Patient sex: M
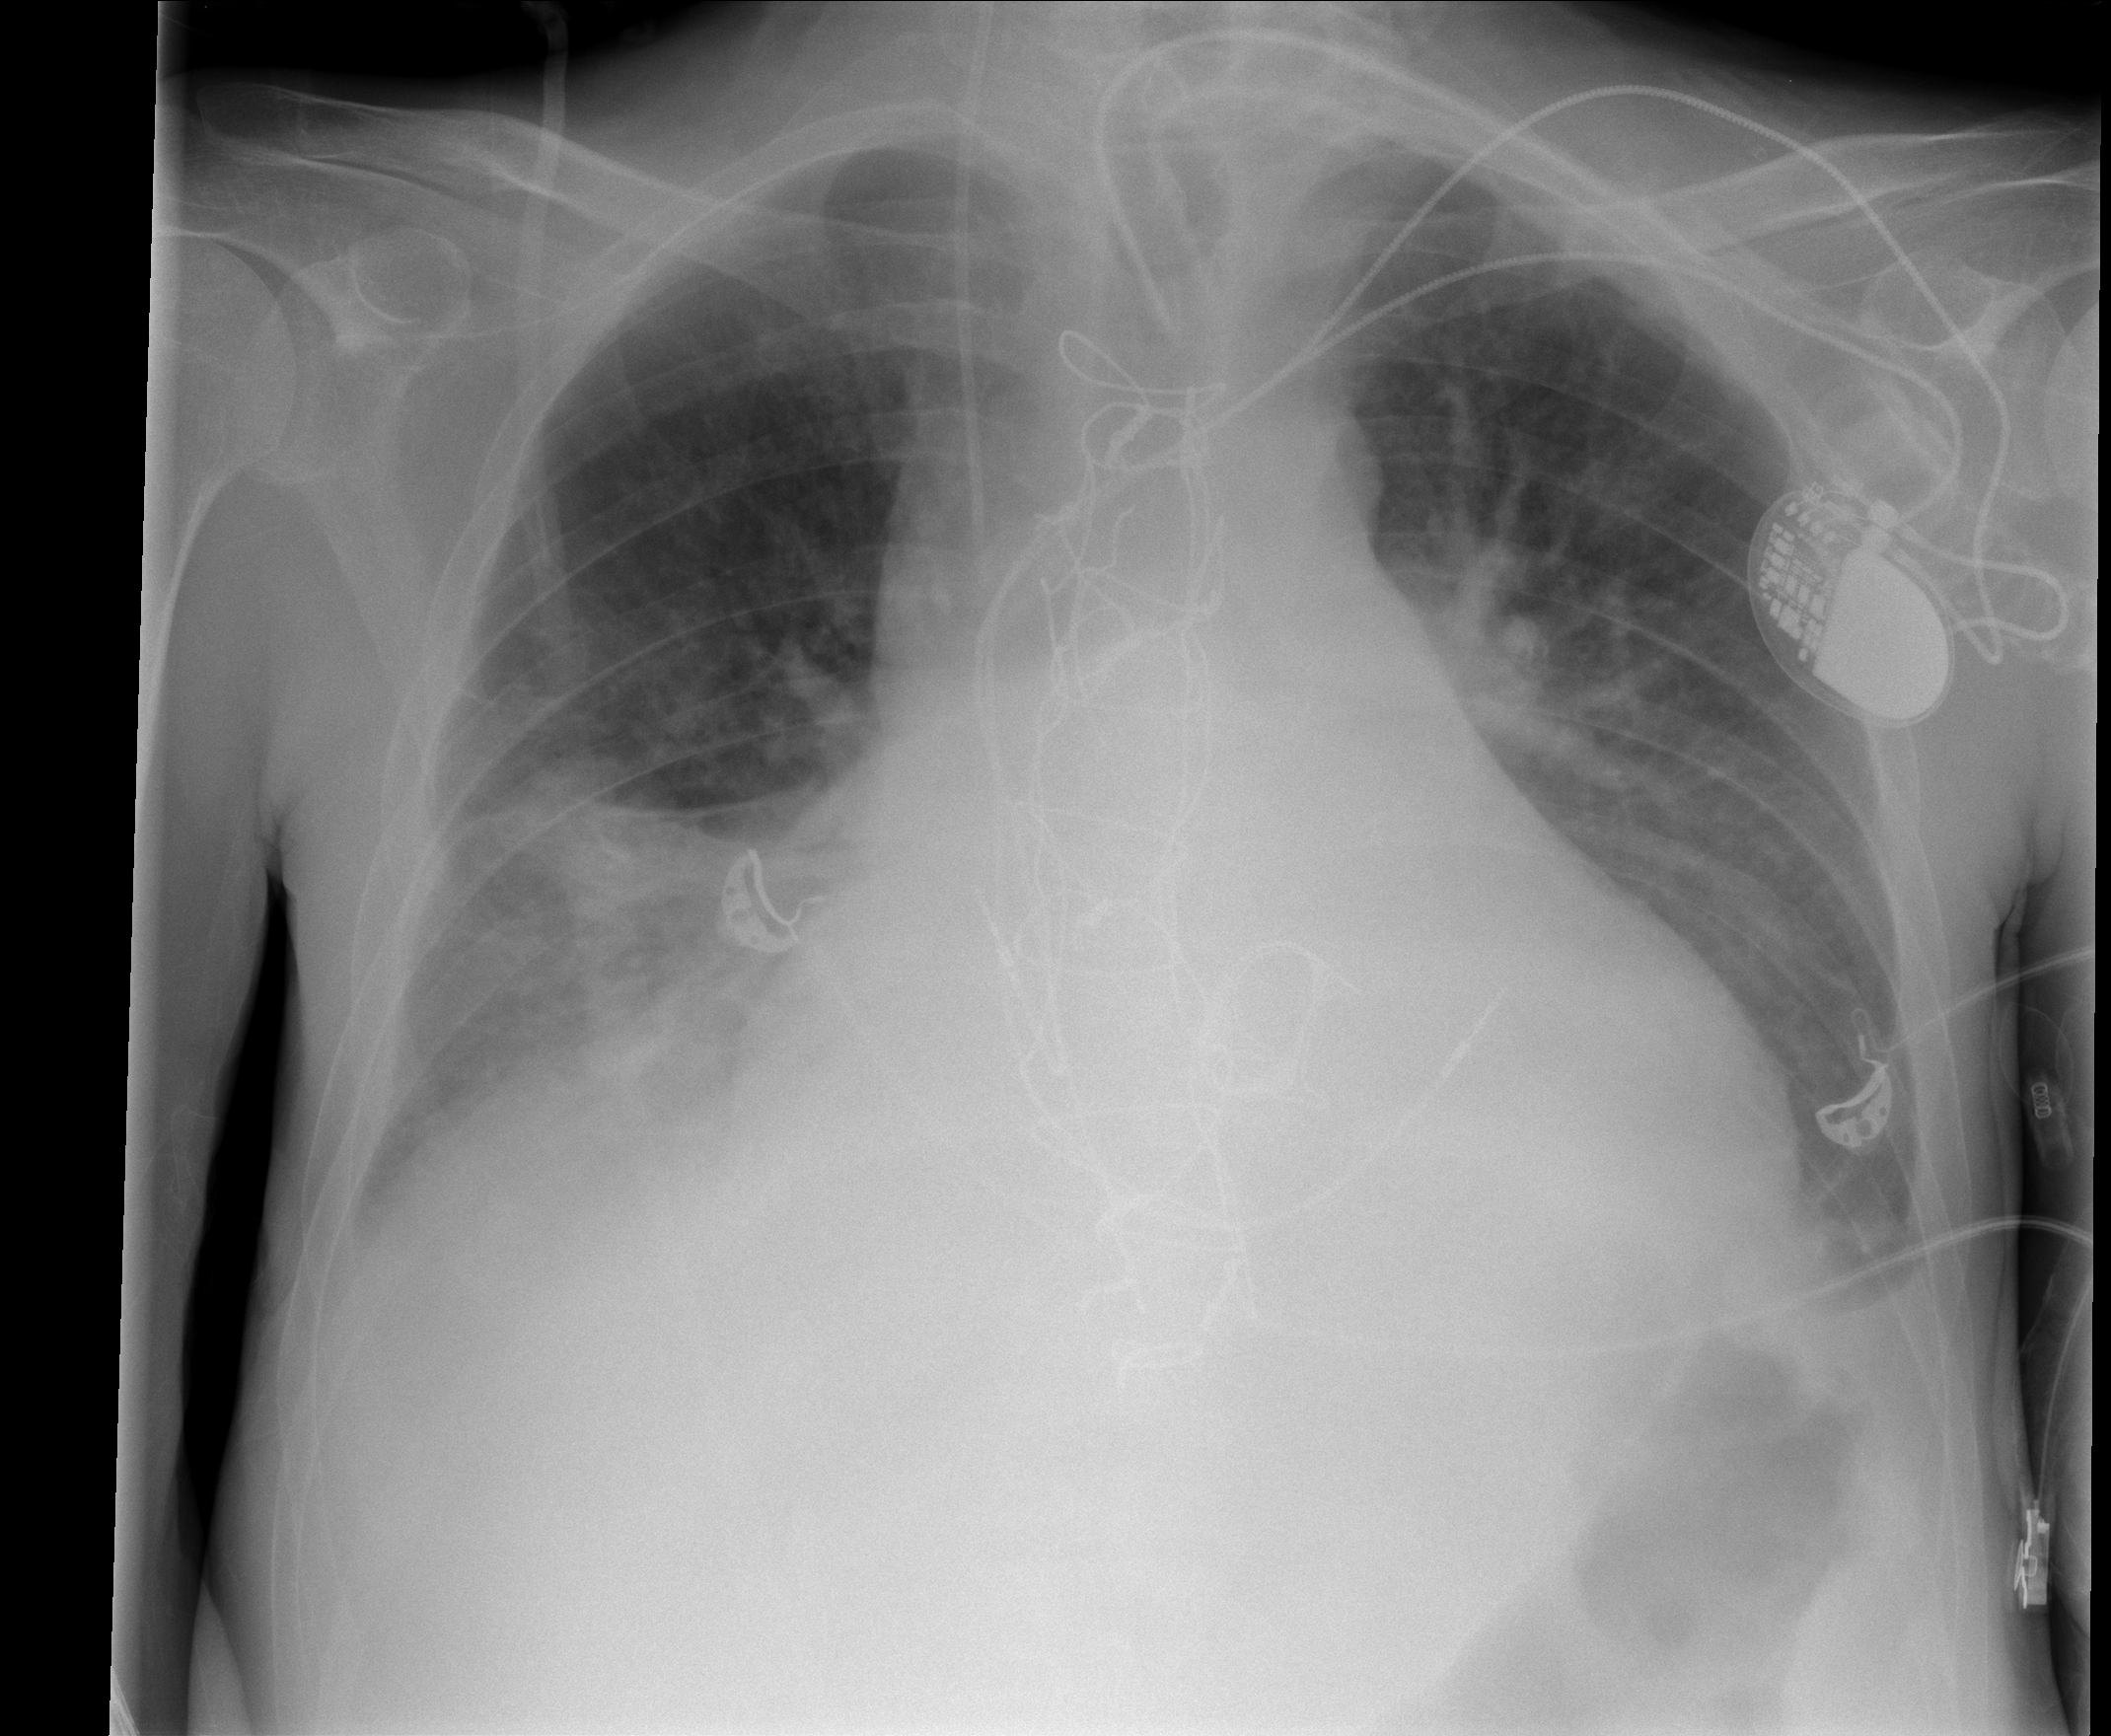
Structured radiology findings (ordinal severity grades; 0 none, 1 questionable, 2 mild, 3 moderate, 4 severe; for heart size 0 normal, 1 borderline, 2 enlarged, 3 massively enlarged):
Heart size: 3
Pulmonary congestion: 2
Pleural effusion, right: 1
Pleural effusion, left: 1
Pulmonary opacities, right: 2
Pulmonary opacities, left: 0
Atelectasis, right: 2
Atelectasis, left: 1